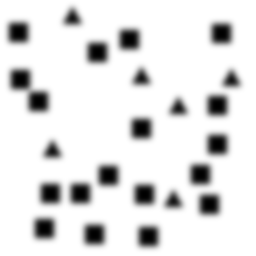
Squares: 18
Triangles: 6
Stars: 0
Total shapes: 24